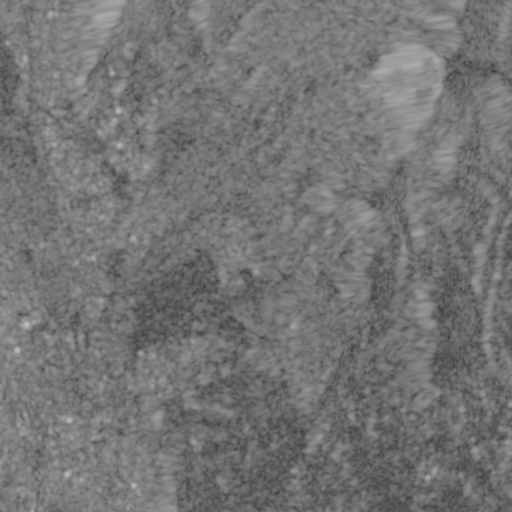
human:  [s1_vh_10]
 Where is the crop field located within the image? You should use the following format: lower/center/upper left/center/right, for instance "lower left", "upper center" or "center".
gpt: The crop field is located in the lower right of the image.
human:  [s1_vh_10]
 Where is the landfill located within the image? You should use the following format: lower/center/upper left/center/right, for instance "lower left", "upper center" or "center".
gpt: The landfill is located in the lower center of the image.
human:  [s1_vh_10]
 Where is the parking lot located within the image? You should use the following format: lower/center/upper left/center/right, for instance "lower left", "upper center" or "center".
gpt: The parking lot is located in the center left of the image.
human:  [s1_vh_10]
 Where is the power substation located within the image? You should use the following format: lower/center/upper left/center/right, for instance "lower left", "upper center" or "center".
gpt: The power substation is located in the lower center of the image.
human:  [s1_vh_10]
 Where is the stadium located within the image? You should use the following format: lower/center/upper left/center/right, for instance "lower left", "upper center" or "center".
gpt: The stadium is located in the center left of the image.
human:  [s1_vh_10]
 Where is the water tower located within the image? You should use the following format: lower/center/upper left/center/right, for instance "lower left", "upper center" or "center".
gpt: The water tower is located in the lower center of the image.
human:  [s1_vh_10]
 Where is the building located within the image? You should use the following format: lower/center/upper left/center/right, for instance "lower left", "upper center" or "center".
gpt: There is no building in the image.

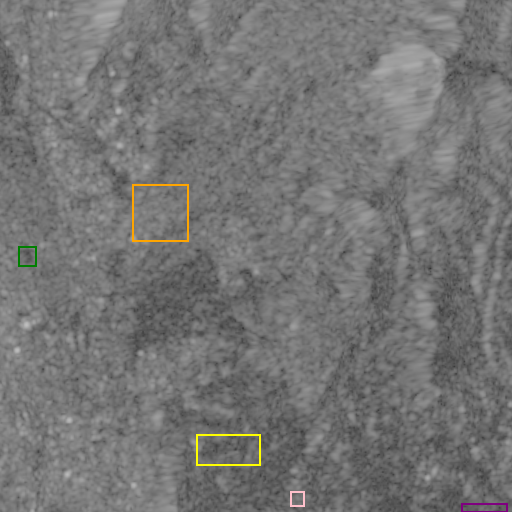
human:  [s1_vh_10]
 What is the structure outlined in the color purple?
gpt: The structure outlined in purple is a crop field.
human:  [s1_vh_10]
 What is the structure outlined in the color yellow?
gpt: The structure outlined in yellow is a landfill.
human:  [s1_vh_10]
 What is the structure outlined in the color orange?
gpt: The structure outlined in orange is a park.
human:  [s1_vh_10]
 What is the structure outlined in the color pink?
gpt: The structure outlined in pink is a power substation.
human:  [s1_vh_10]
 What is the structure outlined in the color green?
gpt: The structure outlined in green is a stadium.
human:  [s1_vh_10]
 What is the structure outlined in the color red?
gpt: There is no red outline.